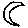
Label: moon